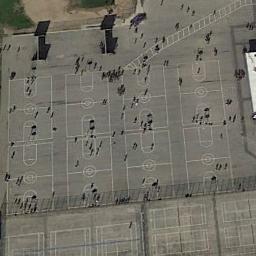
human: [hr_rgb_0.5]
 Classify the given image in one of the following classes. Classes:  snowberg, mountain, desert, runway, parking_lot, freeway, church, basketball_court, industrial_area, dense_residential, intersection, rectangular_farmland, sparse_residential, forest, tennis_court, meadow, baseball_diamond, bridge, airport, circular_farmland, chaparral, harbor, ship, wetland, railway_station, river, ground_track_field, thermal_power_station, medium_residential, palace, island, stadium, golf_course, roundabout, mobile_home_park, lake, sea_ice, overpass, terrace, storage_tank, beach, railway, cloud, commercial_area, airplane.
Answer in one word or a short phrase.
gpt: basketball_court